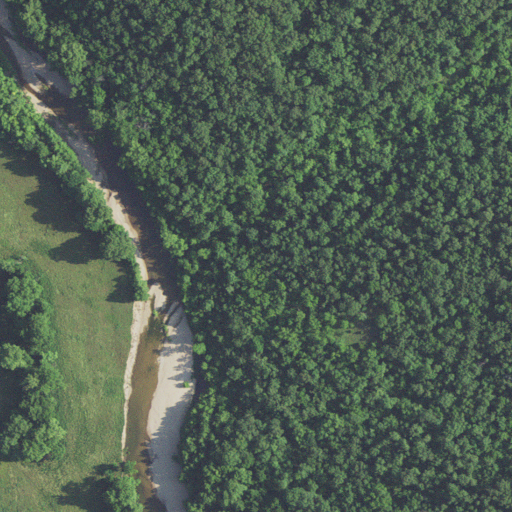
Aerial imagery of valley in Missouri named Sawmill Hollow containing deciduous forest, pasture, mixed forest, shrub, and herbaceous wetlands